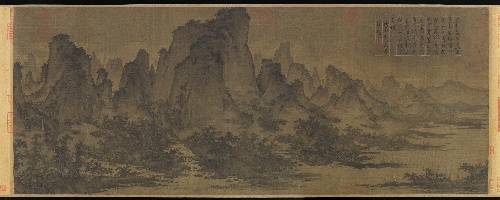
Title: 北宋 傳屈鼎 夏山圖 卷|Summer Mountains
Artist: Qu Ding
Artist bio: Chinese, active ca. 1023–ca. 1056
Date: ca. 1050
Object type: Handscroll
Classification: Paintings
Medium: Handscroll; ink and color on silk
Culture: China
Period: Northern Song dynasty (960–1127)
Dimensions: Image: 17 7/8 × 45 3/8 in. (45.4 × 115.3 cm)
Overall with mounting: 18 1/4 in. × 23 ft. 2 in. (46.4 × 706.1 cm)
Department: Asian Art
Credit line: Ex coll.: C. C. Wang Family, Gift of The Dillon Fund, 1973
Accession year: 1973
Repository: Metropolitan Museum of Art, New York, NY
Tags: Mountains|Landscapes